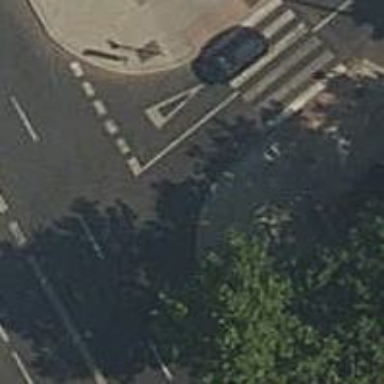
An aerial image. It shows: Footway made of paving stones.